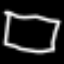
Label: square